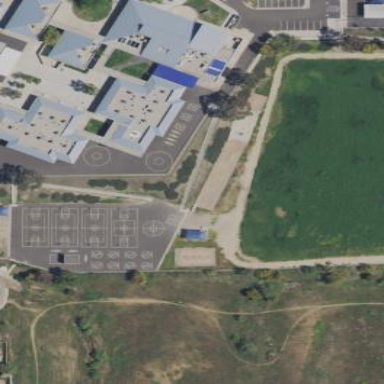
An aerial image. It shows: School.